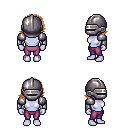
a pixel art fantasy rpg character, female body template, dark elf, purple skin, steel arm armor, magenta pants, brown swoop hairstyle, metal helm, four views (front, back, left, right), 2x2 character sprite sheet, small pixel art, hard edges, no anti-aliasing